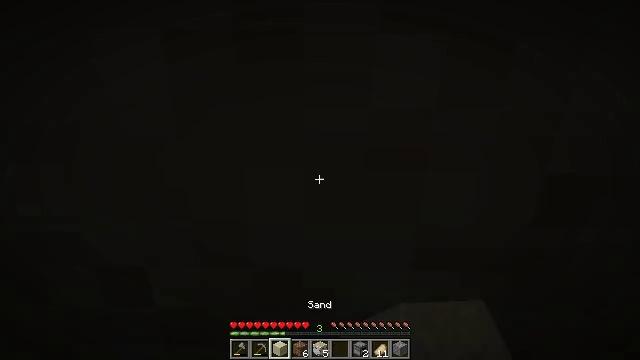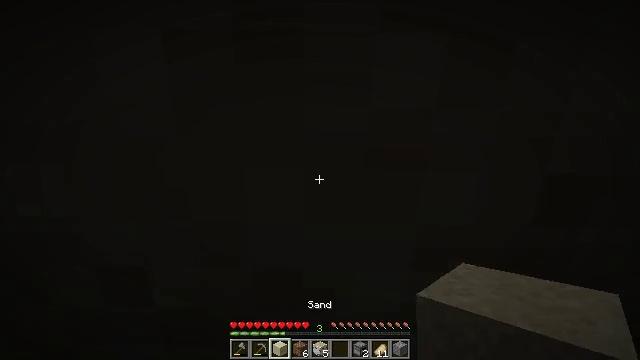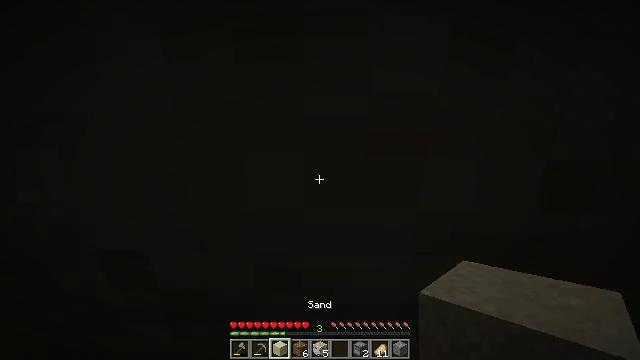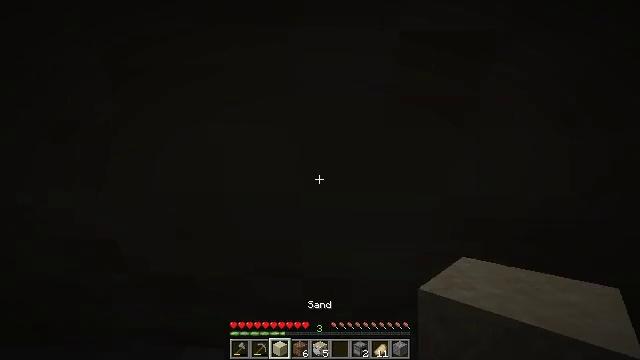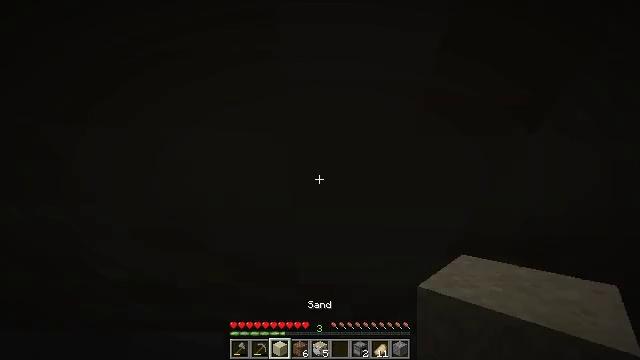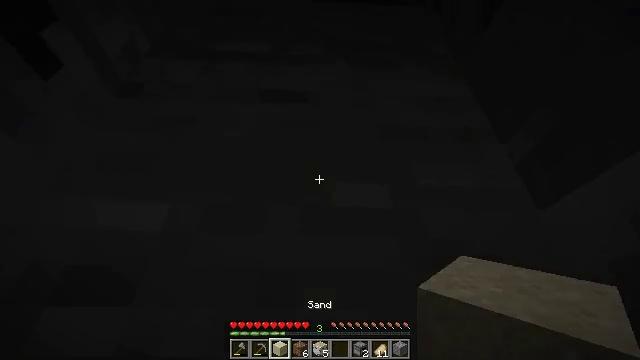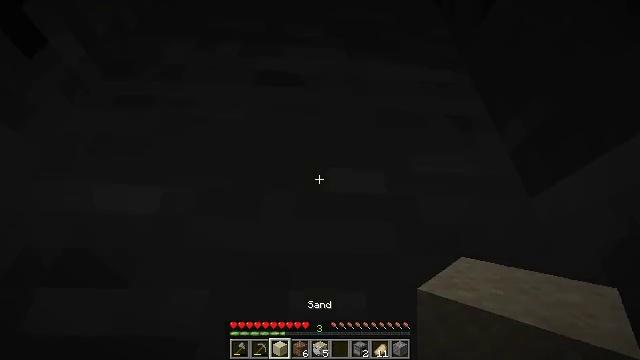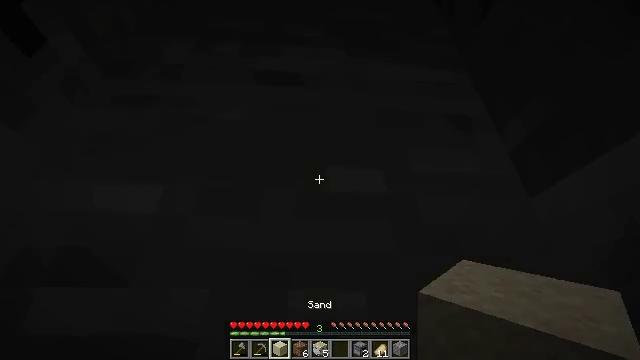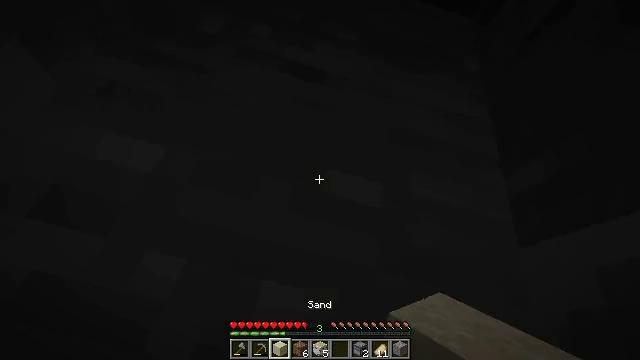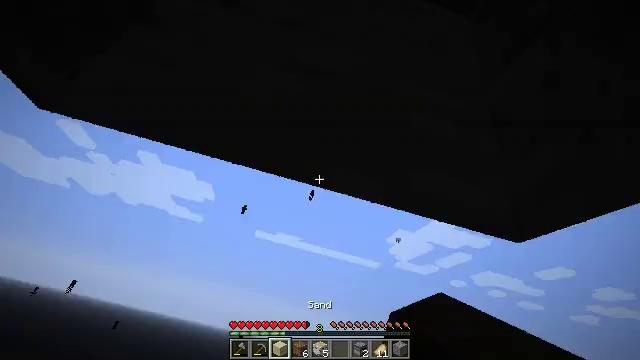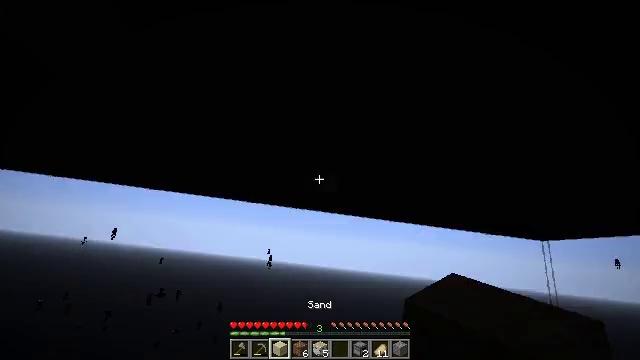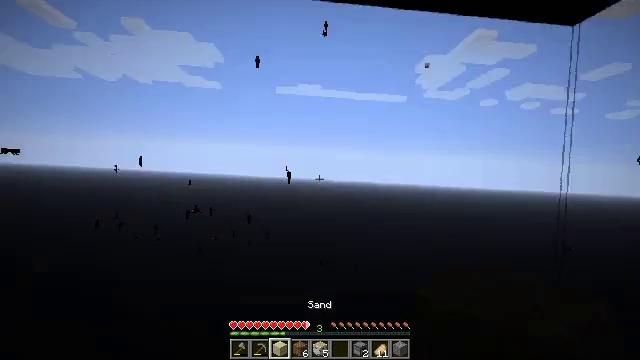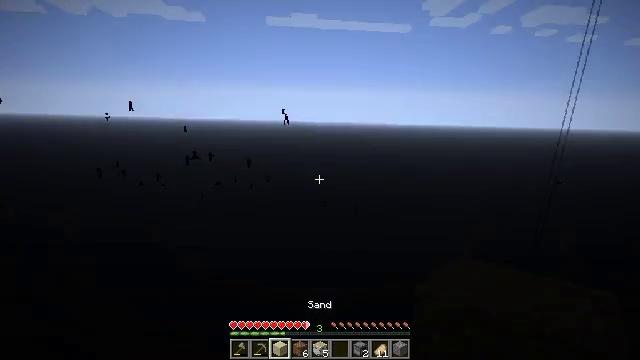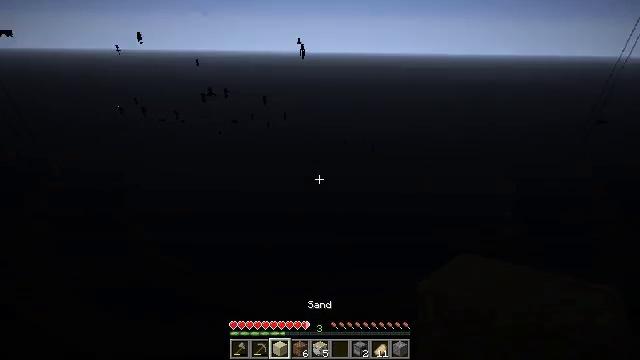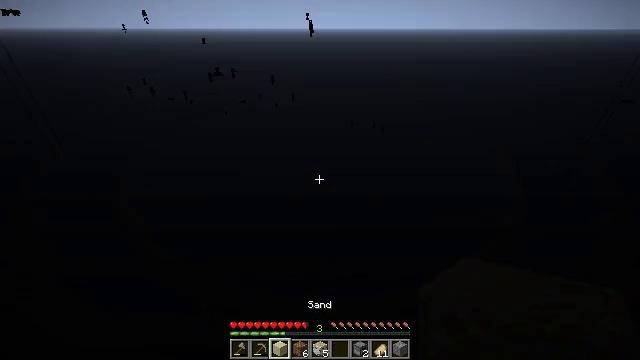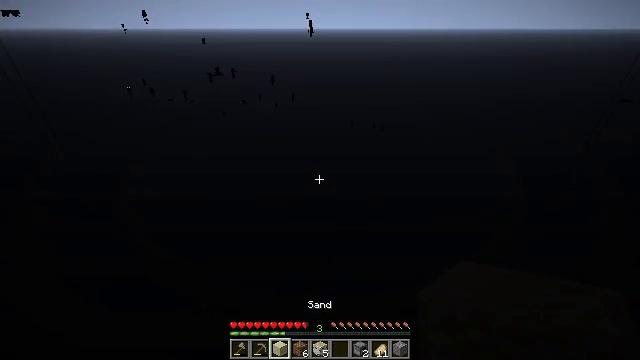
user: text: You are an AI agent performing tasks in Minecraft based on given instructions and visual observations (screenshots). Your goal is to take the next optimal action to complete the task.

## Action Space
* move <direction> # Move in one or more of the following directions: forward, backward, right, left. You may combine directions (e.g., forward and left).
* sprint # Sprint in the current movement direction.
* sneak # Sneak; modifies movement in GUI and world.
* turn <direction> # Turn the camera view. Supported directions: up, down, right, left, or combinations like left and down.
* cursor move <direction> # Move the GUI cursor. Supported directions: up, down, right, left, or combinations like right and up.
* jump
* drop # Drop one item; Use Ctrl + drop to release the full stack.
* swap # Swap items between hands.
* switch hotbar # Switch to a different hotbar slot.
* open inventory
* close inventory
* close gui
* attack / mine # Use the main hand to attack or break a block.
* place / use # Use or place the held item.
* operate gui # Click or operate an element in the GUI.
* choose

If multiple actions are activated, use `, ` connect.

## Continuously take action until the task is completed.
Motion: motion action
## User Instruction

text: Mine the composter block.
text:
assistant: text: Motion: no_op
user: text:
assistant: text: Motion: turn down
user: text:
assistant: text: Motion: turn down
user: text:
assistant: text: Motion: turn down
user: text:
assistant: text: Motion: turn right and down
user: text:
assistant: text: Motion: turn right and down
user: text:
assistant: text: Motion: no_op
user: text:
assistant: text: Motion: no_op
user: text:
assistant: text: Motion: no_op
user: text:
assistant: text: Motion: turn down
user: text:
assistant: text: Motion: turn left and down
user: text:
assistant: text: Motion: turn down
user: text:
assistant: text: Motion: turn left and down
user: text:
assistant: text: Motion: turn left and down
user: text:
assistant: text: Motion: no_op
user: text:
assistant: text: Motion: no_op
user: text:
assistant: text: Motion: no_op
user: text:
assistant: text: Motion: no_op
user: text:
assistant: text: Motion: turn left and down
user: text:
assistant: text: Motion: turn left and down
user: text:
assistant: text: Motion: turn left and up
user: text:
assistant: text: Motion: turn left and up
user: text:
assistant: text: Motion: turn left and up
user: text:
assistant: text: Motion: turn left and up
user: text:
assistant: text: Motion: turn left and down
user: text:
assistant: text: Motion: no_op
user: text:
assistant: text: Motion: no_op
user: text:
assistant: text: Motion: no_op
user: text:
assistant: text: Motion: turn left
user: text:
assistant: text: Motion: turn left and down